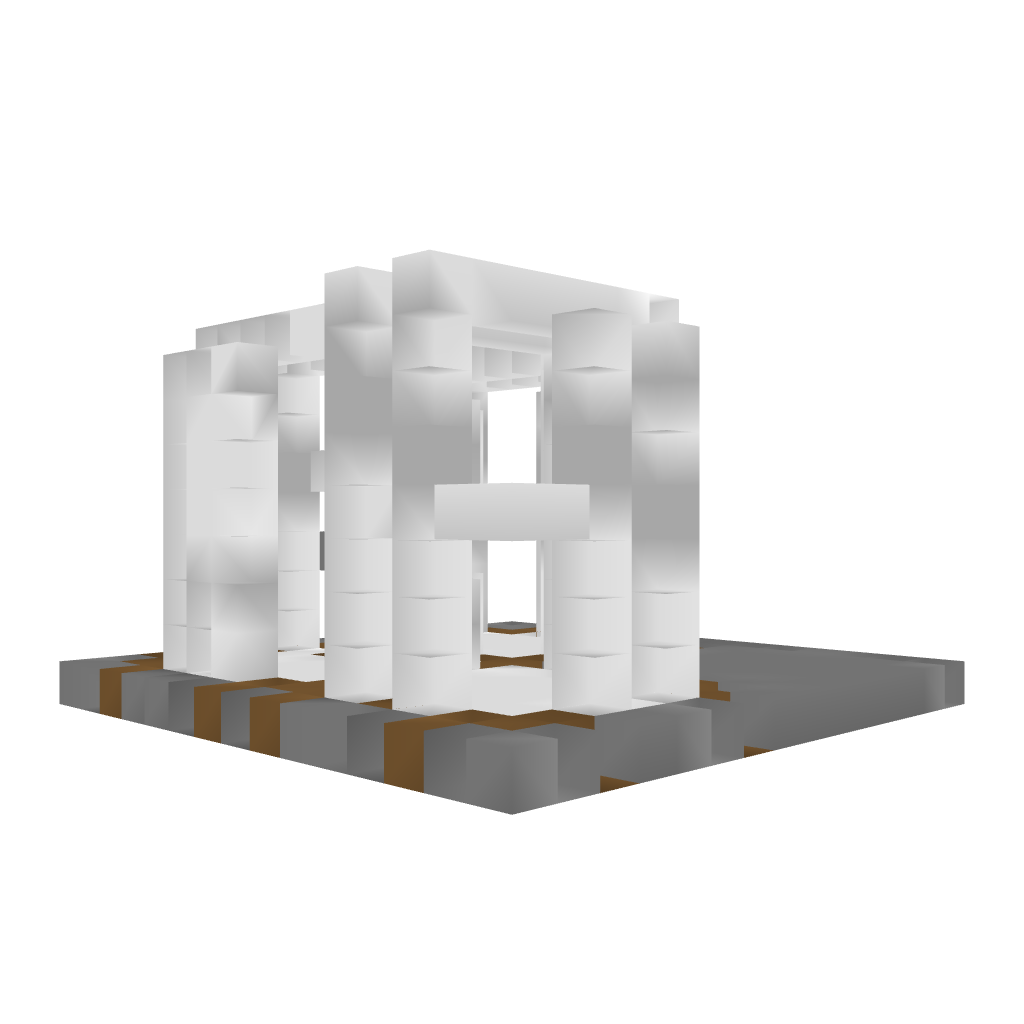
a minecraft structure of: Modern House #7 bad low quality